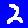
Digit: 2